Question: Is there any way to draw a one-sided triangle in a rectangle in Android XML. Like this image below...

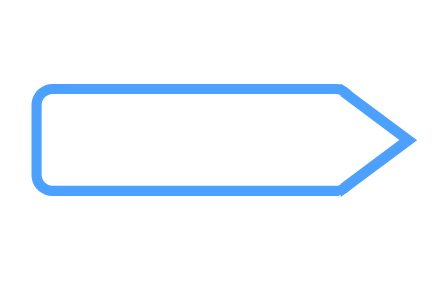
Answer: You can use vector drawable like this
'''
<?xml version="1.0" encoding="utf-8"?>
<vector xmlns:android="http://schemas.android.com/apk/res/android"
android:width="200dp"
android:height="200dp"
android:viewportWidth="200"
android:viewportHeight="200">
<path
android:fillColor="#ffffff"
android:pathData="M7.5 131.61L138.5 128.88L187.87 97.48L138.5 67.2L7.5 67.2L7.5 131.61Z" />
<path
android:fillColor="#000000"
android:fillAlpha="0"
android:strokeColor="#152dbe"
android:strokeWidth="3"
android:pathData="M7.5 131.61L138.5 128.88L187.87 97.48L138.5 67.2L7.5 67.2L7.5 131.61Z" />
'''